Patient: sex M, age 52
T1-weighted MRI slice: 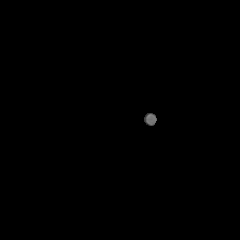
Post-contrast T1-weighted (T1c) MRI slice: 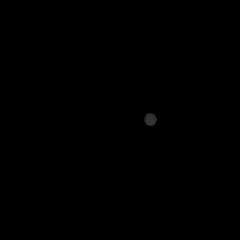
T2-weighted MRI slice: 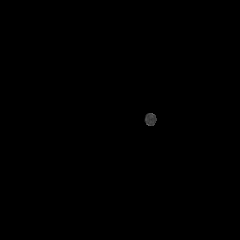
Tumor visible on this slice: no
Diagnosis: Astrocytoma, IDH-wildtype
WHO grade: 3